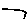
Label: square